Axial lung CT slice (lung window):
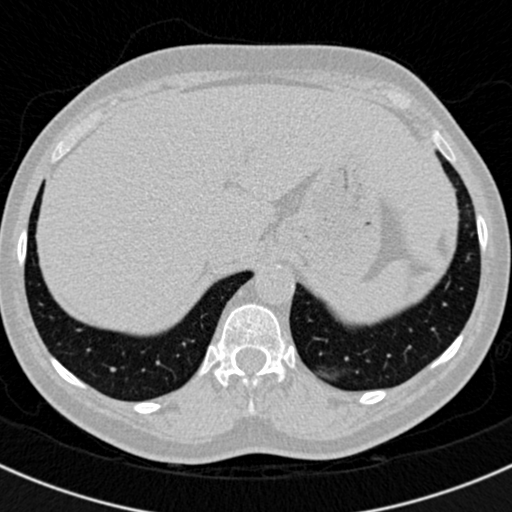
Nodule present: no